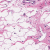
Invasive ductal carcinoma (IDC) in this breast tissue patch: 0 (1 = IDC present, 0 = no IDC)